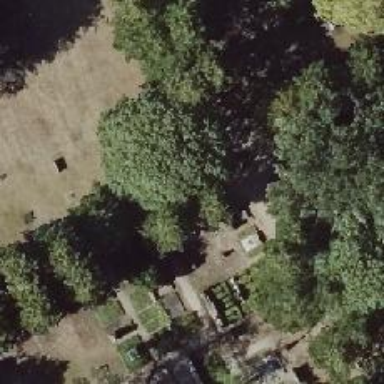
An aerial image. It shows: Tomb in historic cemetery.